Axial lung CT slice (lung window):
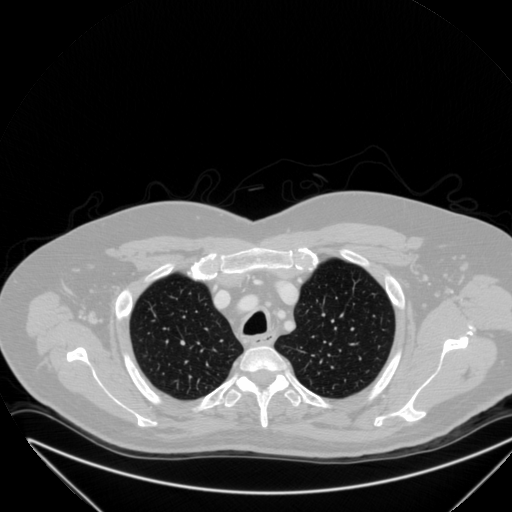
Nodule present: no